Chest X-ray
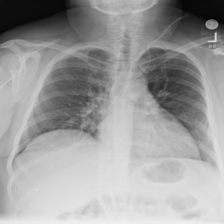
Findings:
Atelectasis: negative
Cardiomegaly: negative
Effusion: negative
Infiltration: negative
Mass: negative
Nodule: negative
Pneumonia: negative
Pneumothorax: negative
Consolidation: negative
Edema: negative
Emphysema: negative
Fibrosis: negative
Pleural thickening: negative
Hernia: negative